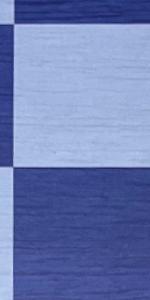
Label: Empty